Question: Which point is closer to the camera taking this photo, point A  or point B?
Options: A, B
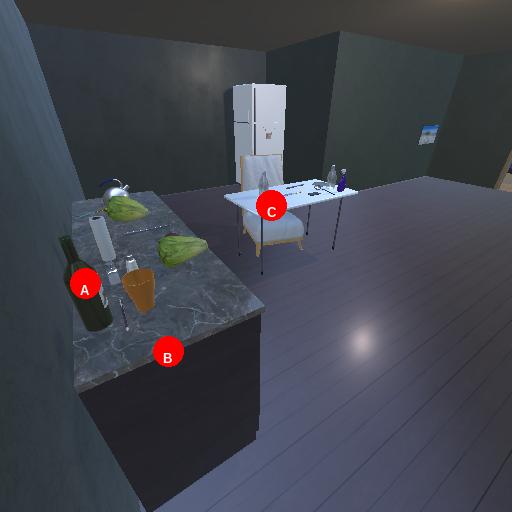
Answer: A